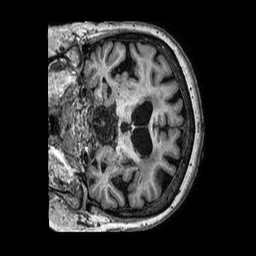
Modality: T1w
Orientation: coronal
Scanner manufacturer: philips
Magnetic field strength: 3 T
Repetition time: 0.006776 s
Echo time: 0.003048 s